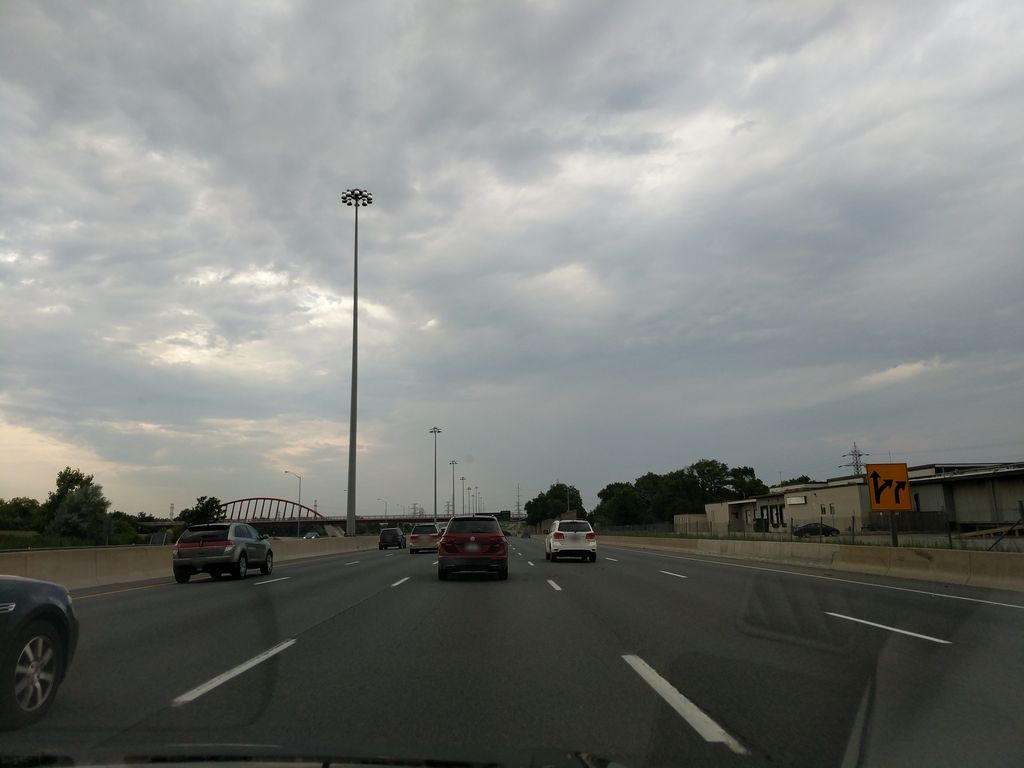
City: hamilton